Field crop: maize
Growth stage: 2
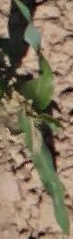
Species: maize